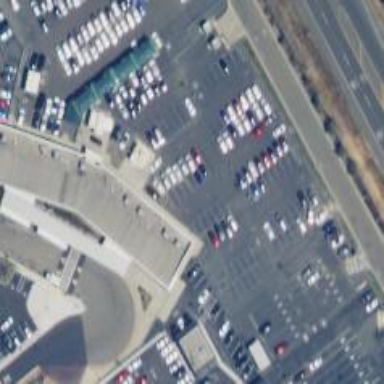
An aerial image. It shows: Car rental facility.